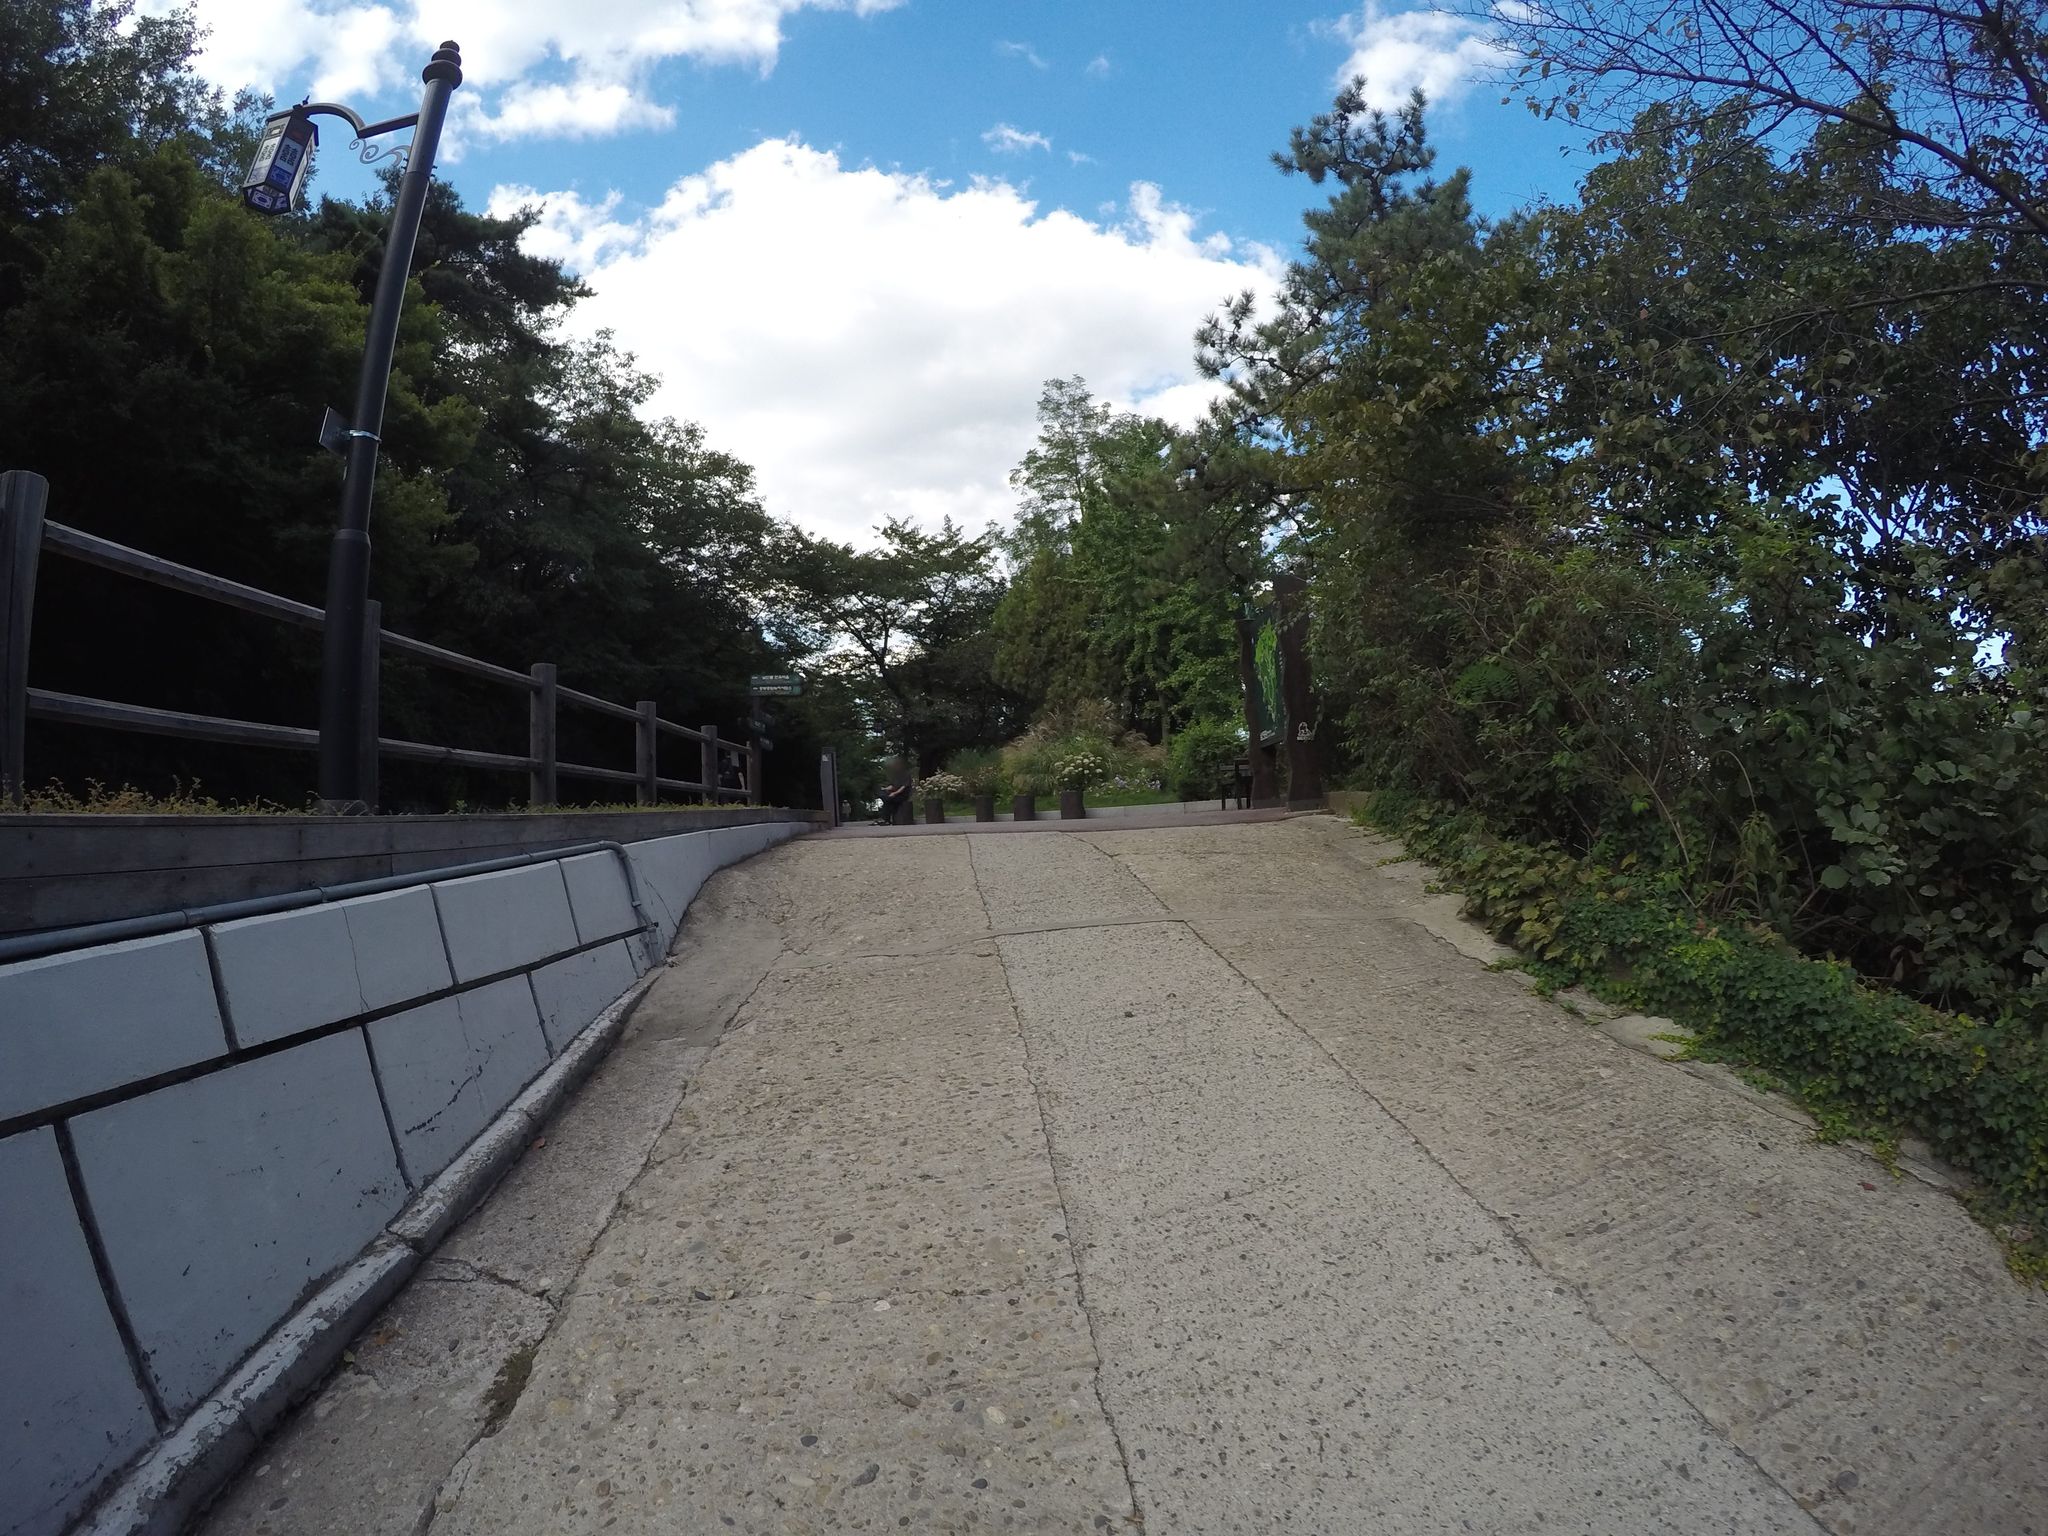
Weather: clear
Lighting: day
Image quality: good
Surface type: cycling surface
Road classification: unclassified, service, path
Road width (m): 2.0
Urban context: urban centre
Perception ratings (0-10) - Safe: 1.56, Lively: 2.53, Beautiful: 9.12, Boring: 3.32, Depressing: 3.39, Wealthy: 1.33